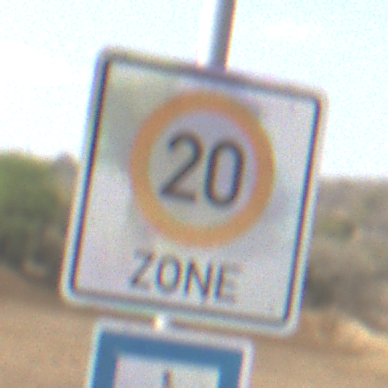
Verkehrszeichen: BeginnZone20
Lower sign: SackgasseFussgaengerDurchlaessig
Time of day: MorningAfternoon
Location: Outdoor (Nature)
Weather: PartlyCloudy
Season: NotSpecified
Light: Natural